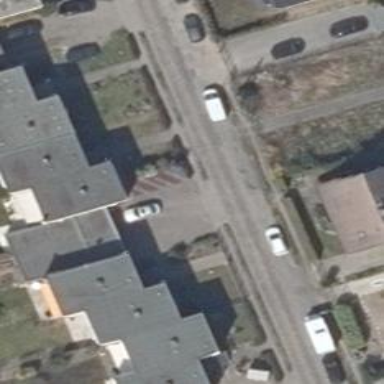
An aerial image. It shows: Residential road.